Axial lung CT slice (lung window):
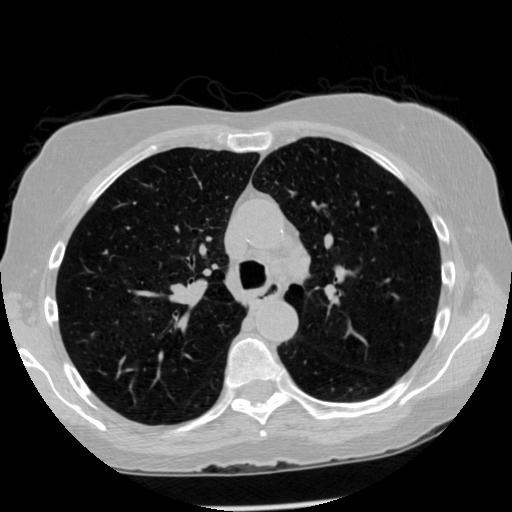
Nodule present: no